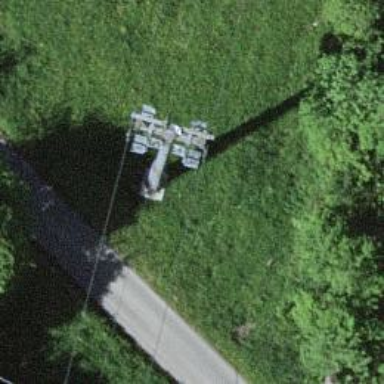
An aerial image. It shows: Pylon used for aerialway.